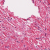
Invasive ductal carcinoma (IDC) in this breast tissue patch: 0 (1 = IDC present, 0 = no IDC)